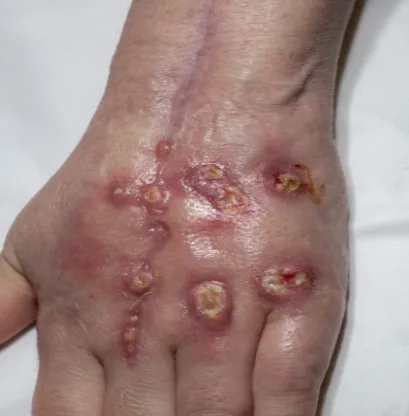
Multiple ulcerative violaceous edematous nodules on the dorsal
hand in a patient with dermatomyositis and histoplasmosis-associated
extensor tenosynovitis.
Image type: medical_photograph (skin_photograph)